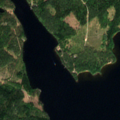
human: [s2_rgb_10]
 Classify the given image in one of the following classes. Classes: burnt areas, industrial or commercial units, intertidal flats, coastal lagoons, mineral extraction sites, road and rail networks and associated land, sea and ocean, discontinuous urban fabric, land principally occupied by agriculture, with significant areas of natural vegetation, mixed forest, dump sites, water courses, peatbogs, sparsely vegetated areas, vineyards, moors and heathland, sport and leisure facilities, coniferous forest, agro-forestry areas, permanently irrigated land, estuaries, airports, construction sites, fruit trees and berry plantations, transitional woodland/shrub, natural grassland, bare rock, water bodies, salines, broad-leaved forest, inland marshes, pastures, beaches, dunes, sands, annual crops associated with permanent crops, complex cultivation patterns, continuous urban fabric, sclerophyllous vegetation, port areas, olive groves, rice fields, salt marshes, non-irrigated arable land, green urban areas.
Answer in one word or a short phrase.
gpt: coniferous forest, mixed forest, water bodies